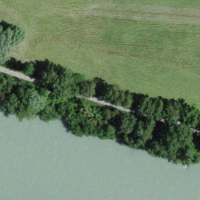
EUNIS habitat code: 23
Species observed at this site:
Corvus corone
Motacilla cinerea
Cyanistes caeruleus
Gypaetus barbatus
Fulica atra
Anas platyrhynchos
Passer domesticus
Aegithalos caudatus
Buteo buteo
Anthus pratensis
Coloeus monedula
Columba palumbus
Phalacrocorax carbo
Phylloscopus collybita
Ardea alba
Parus major
Erithacus rubecula
Milvus milvus
Pica pica
Saxicola rubicola
Pyrrhocorax graculus
Falco tinnunculus
Corvus corax
Motacilla alba